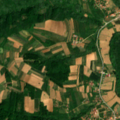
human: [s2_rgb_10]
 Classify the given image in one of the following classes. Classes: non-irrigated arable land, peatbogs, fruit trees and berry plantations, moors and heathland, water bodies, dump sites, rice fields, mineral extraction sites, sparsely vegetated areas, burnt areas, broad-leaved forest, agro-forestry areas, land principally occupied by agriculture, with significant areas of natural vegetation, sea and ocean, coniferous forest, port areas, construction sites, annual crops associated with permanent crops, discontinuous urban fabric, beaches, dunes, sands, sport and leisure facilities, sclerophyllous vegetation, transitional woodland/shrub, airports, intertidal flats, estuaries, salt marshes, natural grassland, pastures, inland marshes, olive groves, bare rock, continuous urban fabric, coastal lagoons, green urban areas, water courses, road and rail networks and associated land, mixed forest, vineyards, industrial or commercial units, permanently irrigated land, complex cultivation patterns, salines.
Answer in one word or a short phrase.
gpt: discontinuous urban fabric, complex cultivation patterns, land principally occupied by agriculture, with significant areas of natural vegetation, broad-leaved forest